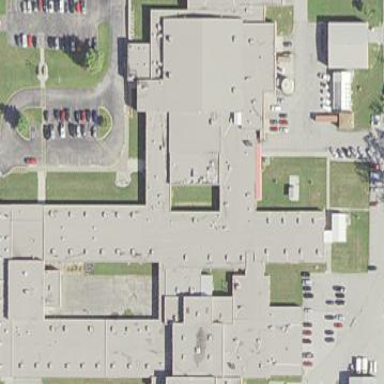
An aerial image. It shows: School building.